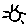
Label: sun